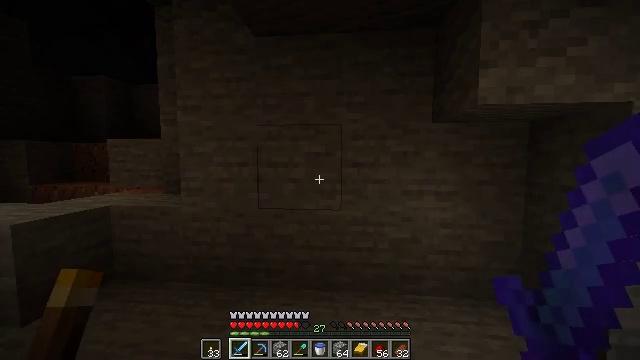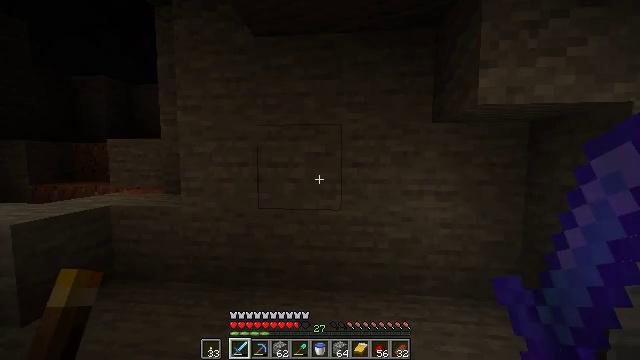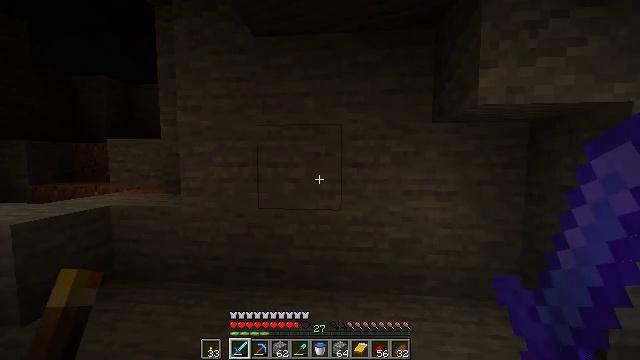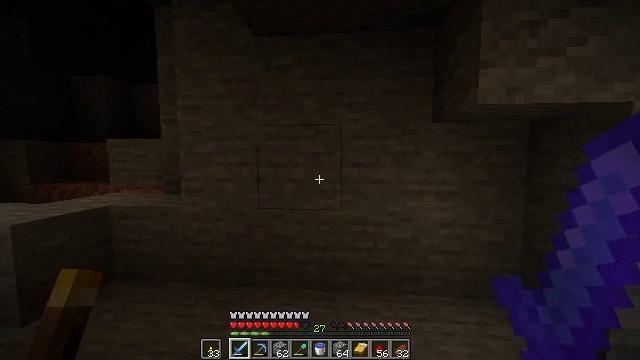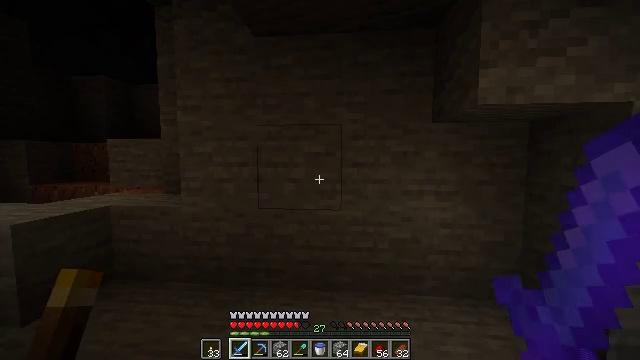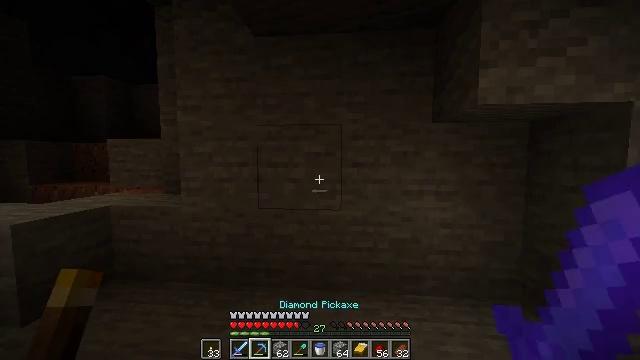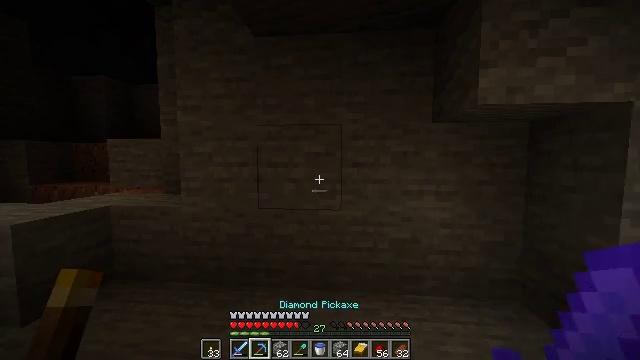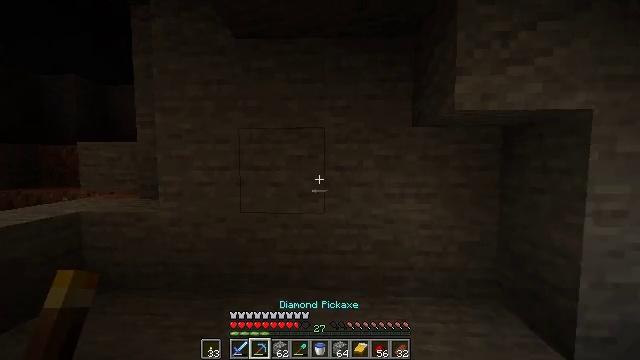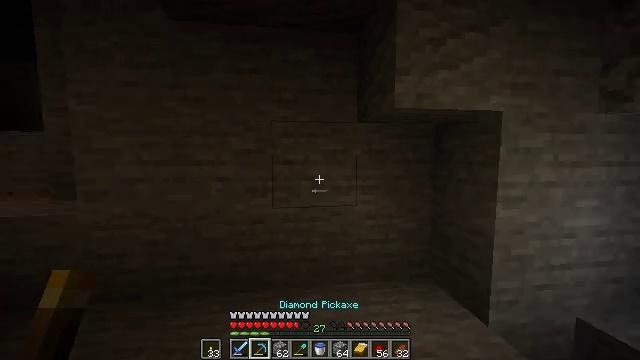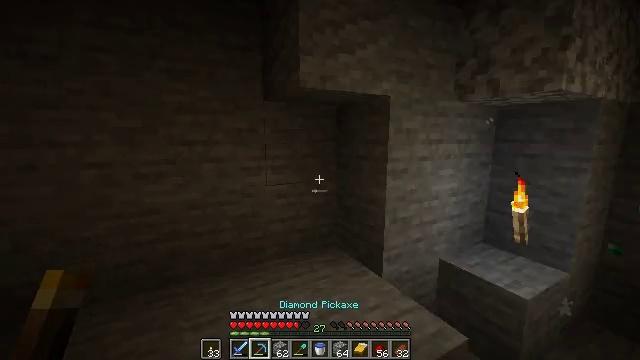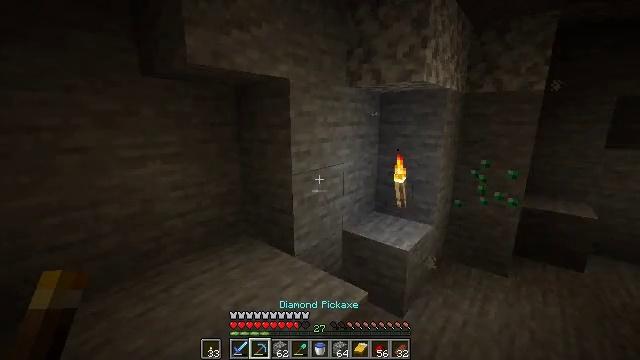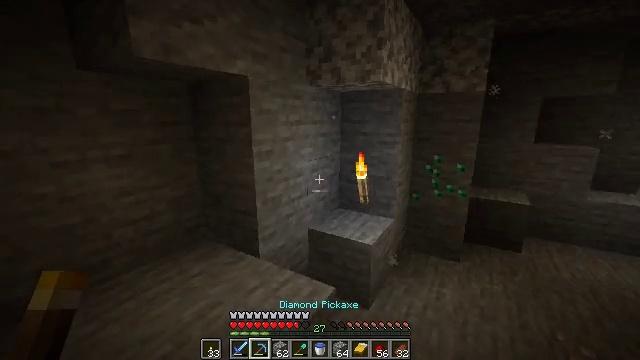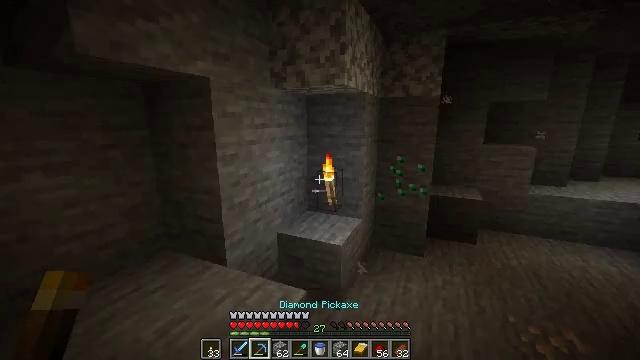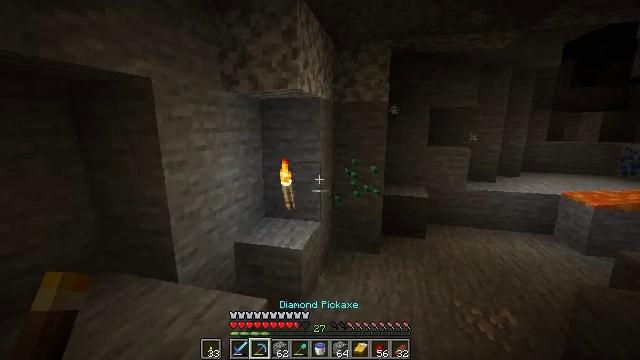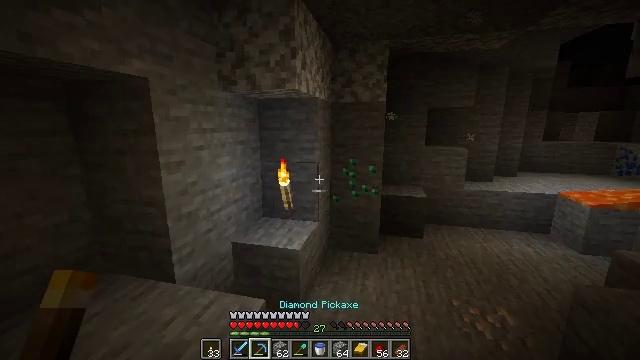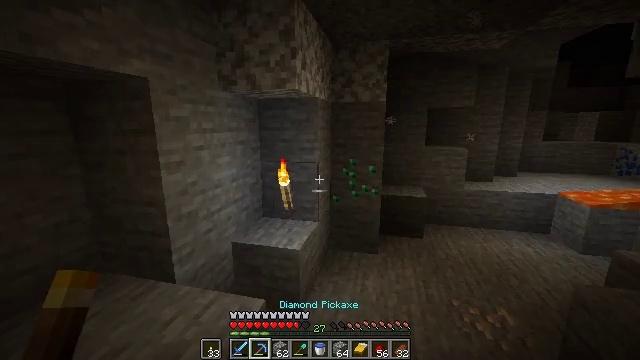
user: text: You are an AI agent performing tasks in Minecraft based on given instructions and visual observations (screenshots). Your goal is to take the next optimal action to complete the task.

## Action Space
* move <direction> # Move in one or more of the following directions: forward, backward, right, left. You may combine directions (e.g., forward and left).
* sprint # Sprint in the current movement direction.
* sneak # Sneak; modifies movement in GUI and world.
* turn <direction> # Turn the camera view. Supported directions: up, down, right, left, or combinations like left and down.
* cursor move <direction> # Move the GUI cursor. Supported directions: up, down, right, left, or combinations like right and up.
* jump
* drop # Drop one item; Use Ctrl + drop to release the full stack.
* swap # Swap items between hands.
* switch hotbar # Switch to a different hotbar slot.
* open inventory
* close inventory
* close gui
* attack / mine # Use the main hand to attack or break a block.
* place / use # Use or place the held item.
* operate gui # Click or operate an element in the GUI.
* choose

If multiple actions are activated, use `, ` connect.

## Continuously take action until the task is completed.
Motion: motion action
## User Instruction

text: Harvest emerald ore in the Extreme Hills biome.
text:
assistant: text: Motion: no_op
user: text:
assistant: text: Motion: no_op
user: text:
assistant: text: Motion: no_op
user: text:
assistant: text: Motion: no_op
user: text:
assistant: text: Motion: no_op
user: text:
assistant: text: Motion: no_op
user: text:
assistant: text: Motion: turn right
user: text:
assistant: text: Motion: turn right and down
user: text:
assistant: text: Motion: turn right and down
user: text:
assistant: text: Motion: turn right and down
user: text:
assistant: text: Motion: turn right
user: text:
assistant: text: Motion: turn right
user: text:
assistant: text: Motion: turn right
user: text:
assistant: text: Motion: no_op
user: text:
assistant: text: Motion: no_op
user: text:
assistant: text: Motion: no_op
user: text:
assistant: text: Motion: no_op
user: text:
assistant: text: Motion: move forward
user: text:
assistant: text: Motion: move forward
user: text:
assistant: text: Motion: move forward
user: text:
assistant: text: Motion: move forward
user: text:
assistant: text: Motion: move forward, turn right
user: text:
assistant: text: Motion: move forward, turn right
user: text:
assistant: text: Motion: move forward
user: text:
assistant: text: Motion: move forward
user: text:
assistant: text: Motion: move forward
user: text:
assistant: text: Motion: move forward
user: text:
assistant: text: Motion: move forward
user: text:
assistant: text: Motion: attack / mine
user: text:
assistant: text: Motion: attack / mine